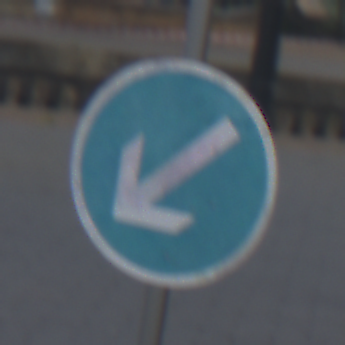
Verkehrszeichen: VorgeschriebeneVorbeifahrtLinks
Umgebung: Outdoor, Urban
Tageszeit: MorningAfternoon
Wetter: Overcast
Licht: Natural
Jahreszeit: NotSpecified
Kontrast: LowContrast